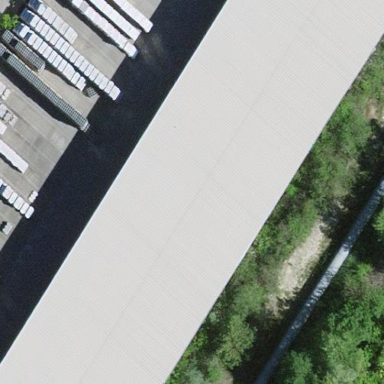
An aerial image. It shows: Warehouse building.